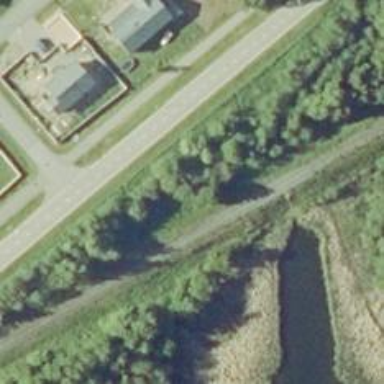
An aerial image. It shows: Abandoned railway.